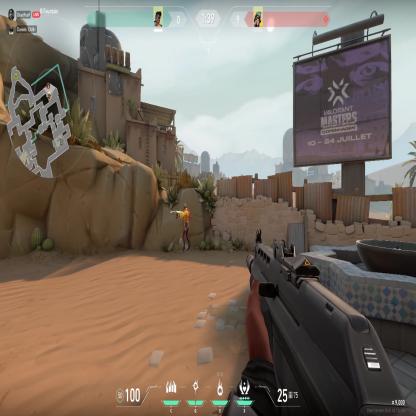
Label: enemy